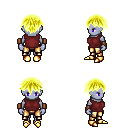
a pixel art fantasy rpg character, female body template, dark elf, purple skin, maroon sleeveless shirt, gold greaves, gold short bangs hairstyle, leather bracers, gold boots, four views (front, back, left, right), 2x2 character sprite sheet, small pixel art, hard edges, no anti-aliasing